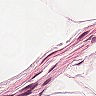
Metastatic tissue present: no